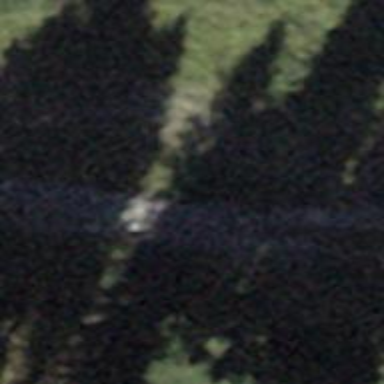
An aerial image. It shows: Advanced downhill track with classic grooming.